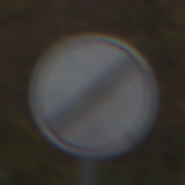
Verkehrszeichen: EndeSaemtlicherBegrenzungen
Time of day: Midday
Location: Outdoor (Nature)
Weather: Overcast
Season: Autumn
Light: Natural